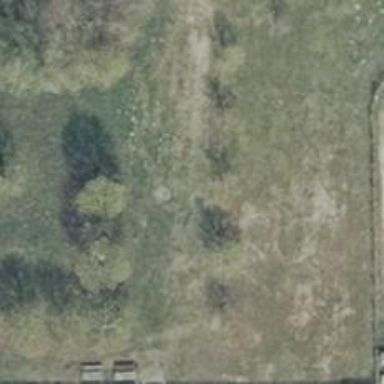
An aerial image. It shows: Parking aisle made of grass.